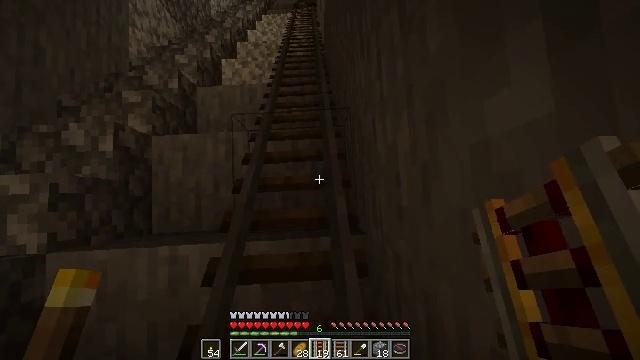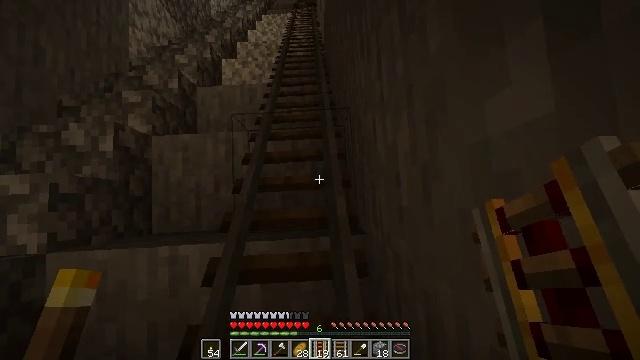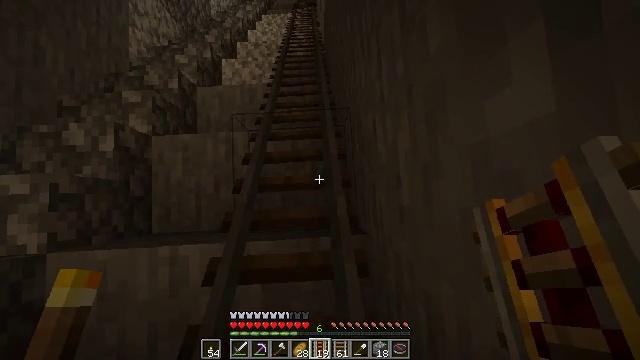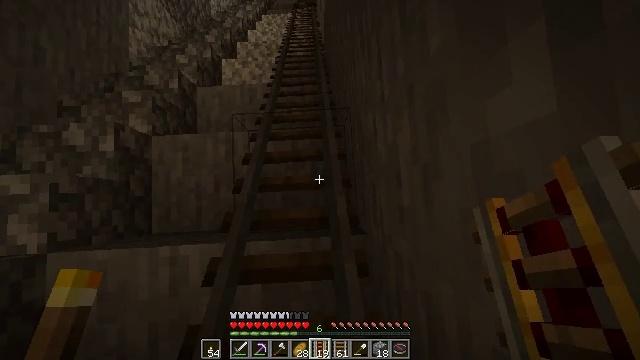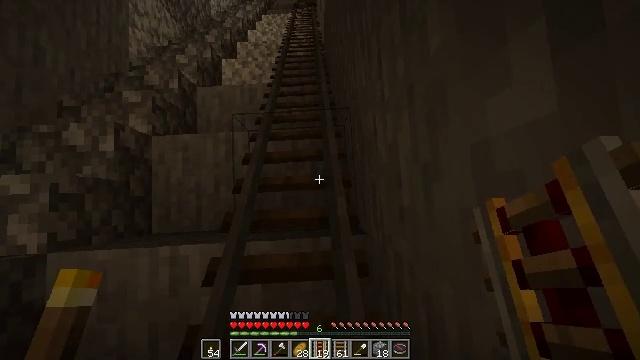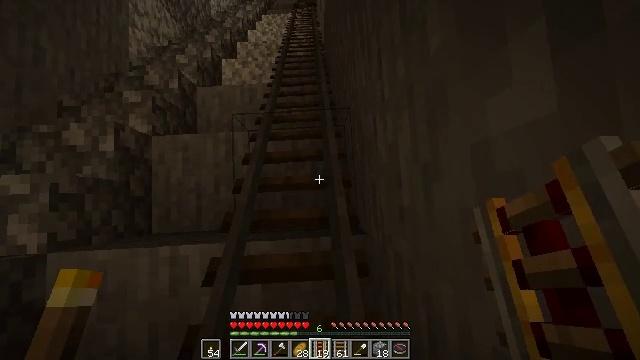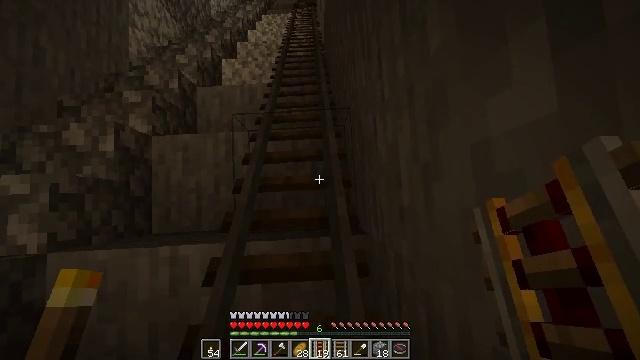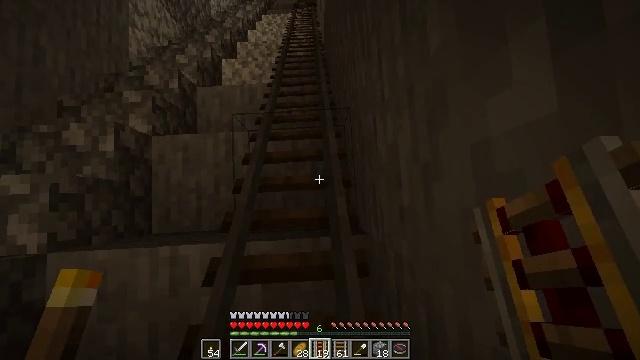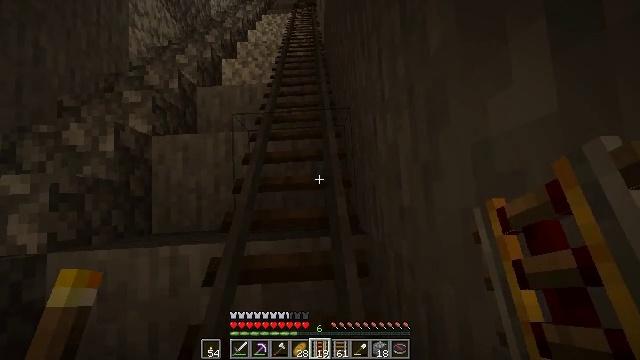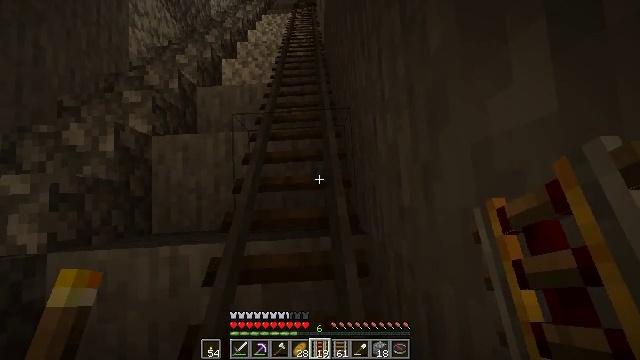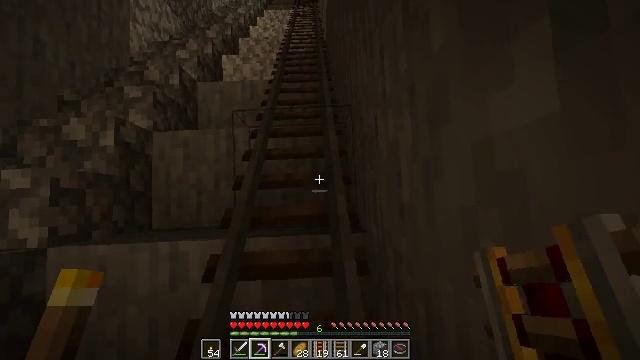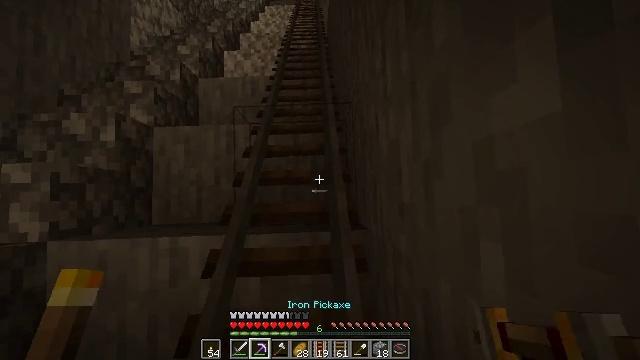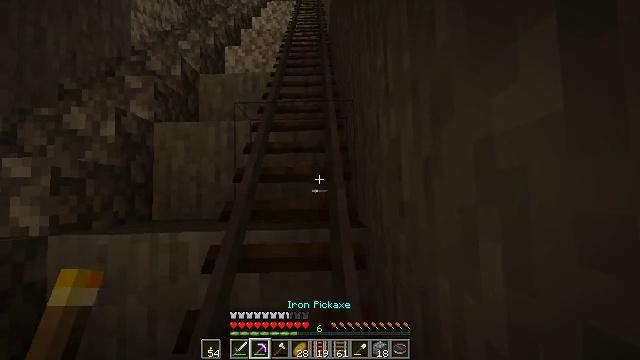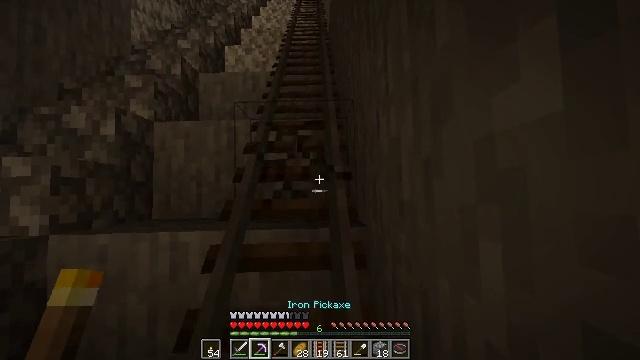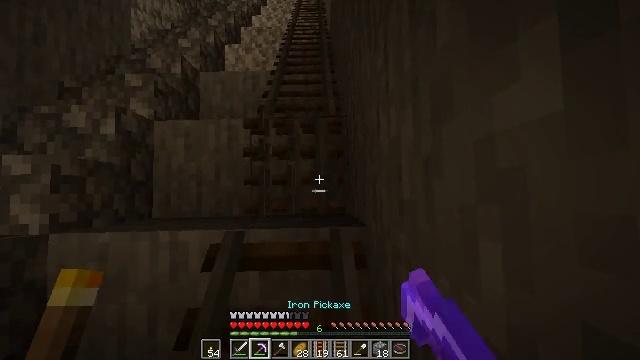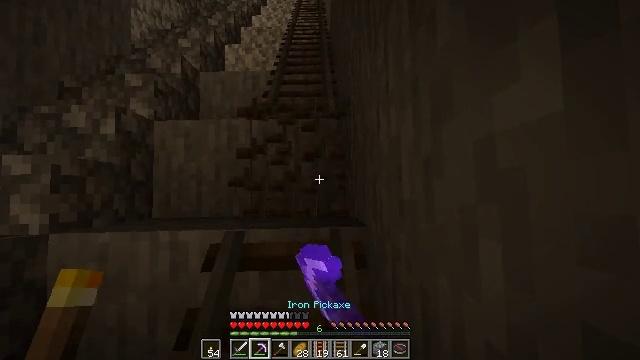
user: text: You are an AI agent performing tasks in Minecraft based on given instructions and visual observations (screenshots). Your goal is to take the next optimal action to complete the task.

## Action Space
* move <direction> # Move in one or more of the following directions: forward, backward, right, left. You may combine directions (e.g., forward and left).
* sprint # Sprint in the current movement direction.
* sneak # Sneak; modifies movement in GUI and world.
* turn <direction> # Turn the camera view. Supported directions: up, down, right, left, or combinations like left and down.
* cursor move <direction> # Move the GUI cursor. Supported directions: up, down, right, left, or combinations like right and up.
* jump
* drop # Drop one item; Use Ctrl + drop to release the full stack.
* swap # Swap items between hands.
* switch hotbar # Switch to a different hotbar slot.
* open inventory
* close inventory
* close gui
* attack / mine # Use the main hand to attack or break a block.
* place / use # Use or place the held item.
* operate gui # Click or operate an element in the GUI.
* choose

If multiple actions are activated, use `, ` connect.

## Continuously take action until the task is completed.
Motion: motion action
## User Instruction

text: Recycle the rail from an abandoned track.
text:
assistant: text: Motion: no_op
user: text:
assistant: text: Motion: no_op
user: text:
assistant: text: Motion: no_op
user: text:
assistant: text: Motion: no_op
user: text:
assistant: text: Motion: no_op
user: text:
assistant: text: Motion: no_op
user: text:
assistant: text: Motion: no_op
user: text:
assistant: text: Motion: no_op
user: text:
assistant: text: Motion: no_op
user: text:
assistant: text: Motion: switch to hotbar 2
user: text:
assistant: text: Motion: switch to hotbar 2
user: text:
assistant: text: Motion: switch to hotbar 2
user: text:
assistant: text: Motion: attack / mine, switch to hotbar 2
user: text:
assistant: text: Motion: attack / mine
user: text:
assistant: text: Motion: attack / mine
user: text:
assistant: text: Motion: attack / mine
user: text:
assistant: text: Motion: attack / mine
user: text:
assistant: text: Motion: attack / mine
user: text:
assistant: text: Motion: attack / mine